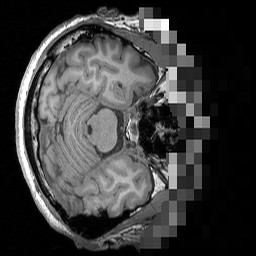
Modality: T1w
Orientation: axial
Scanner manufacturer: siemens
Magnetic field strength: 3 T
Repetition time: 1.5 s
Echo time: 0.00291 s